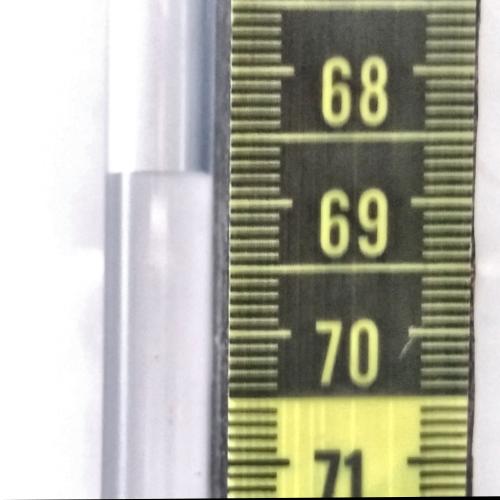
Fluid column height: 68.8 cm